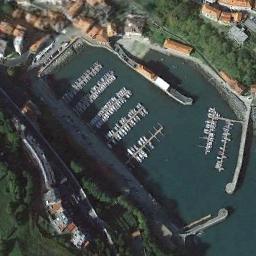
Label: harbor